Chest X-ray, PA view. Patient: 54 years old, sex M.
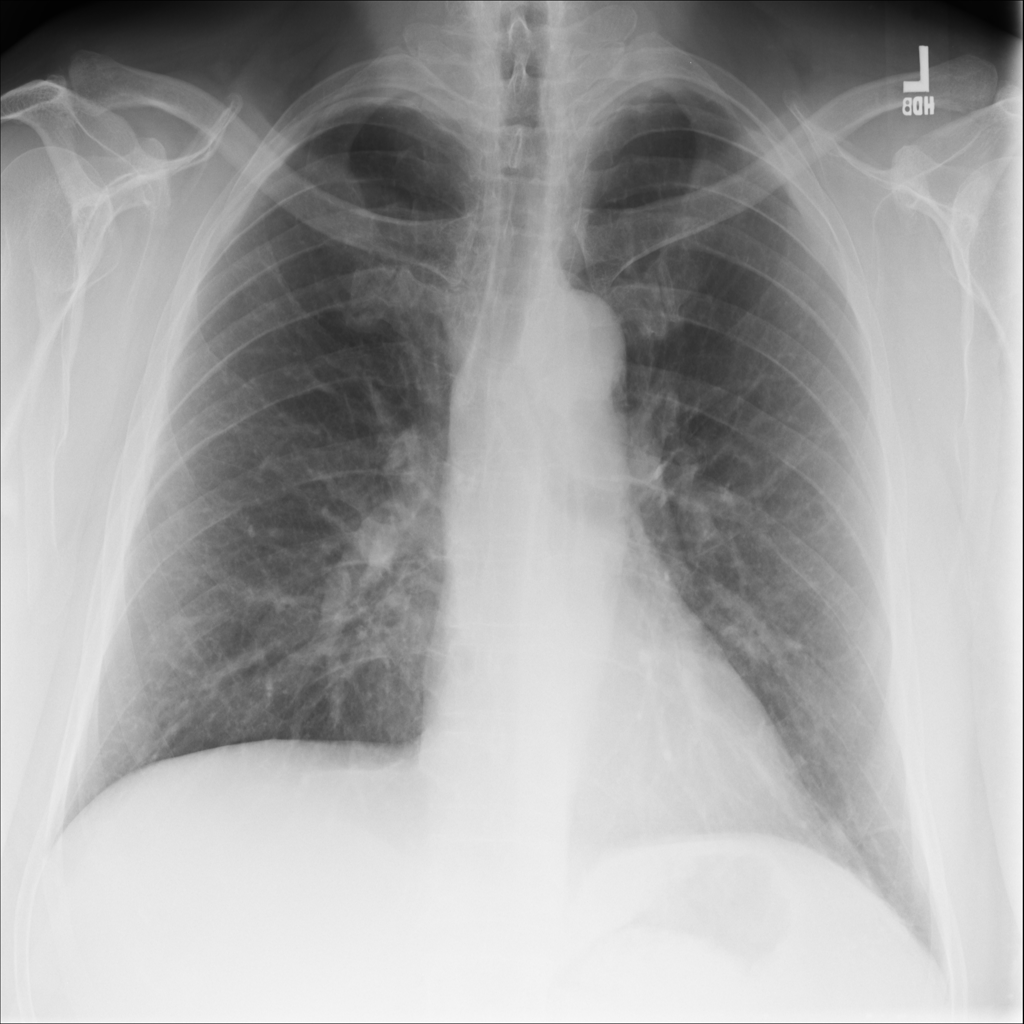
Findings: No Finding